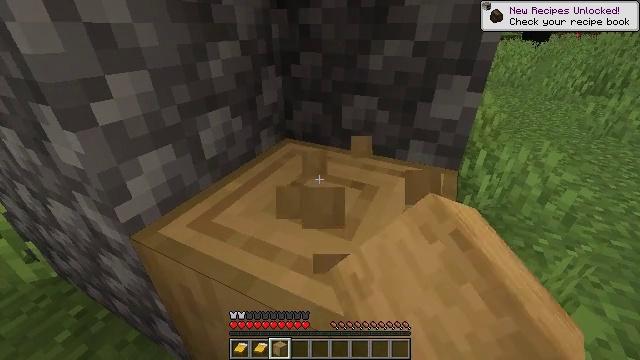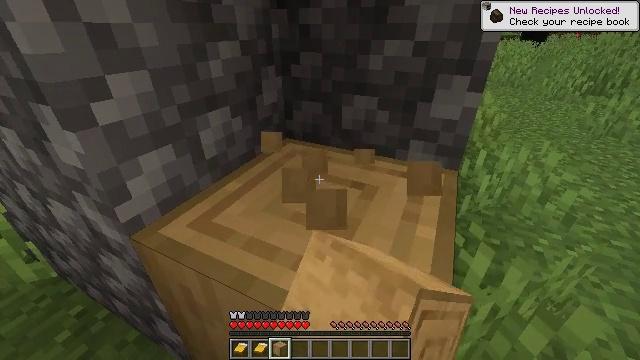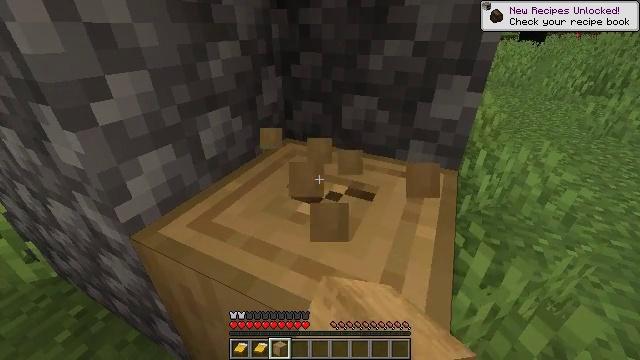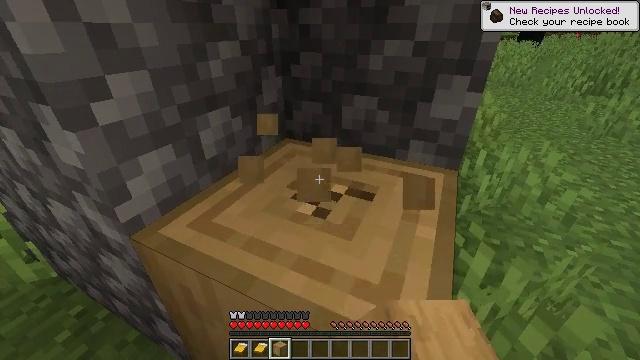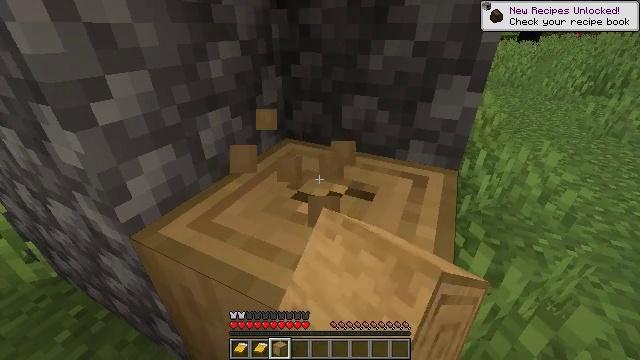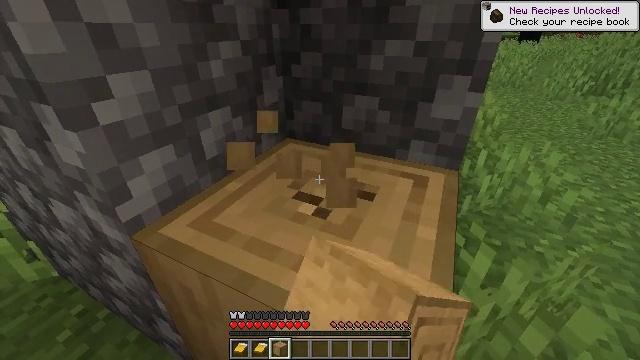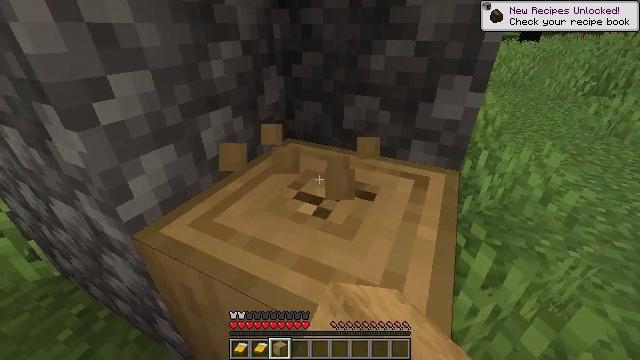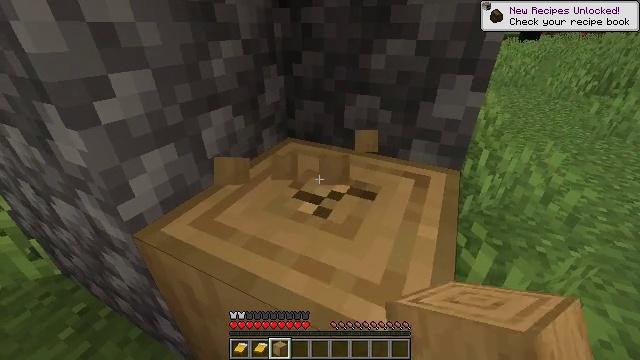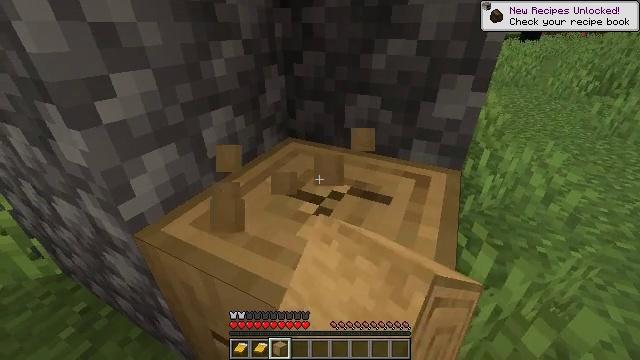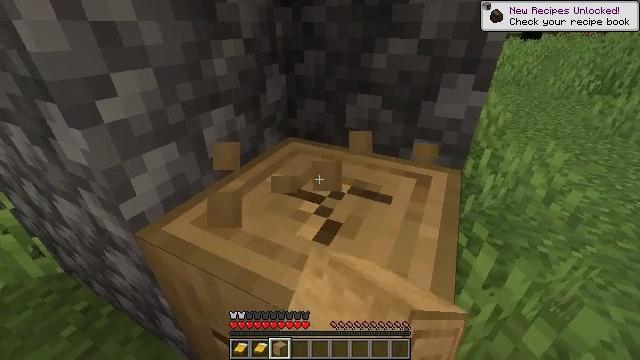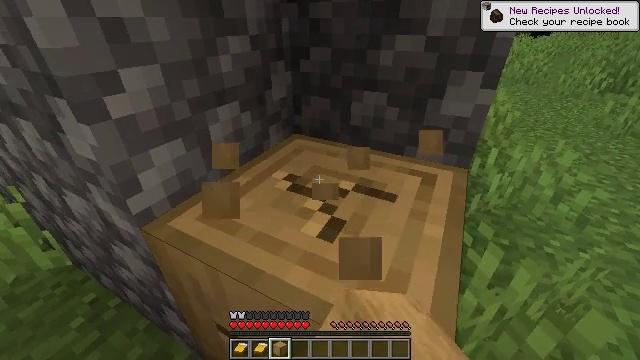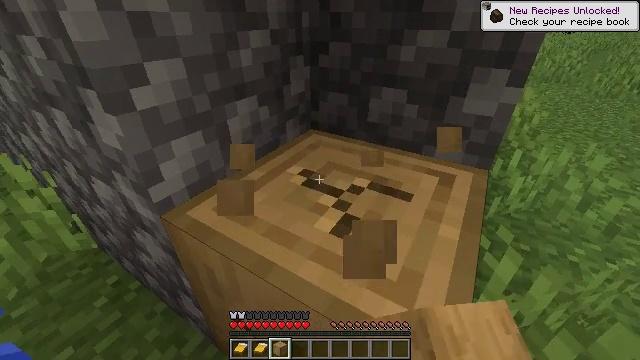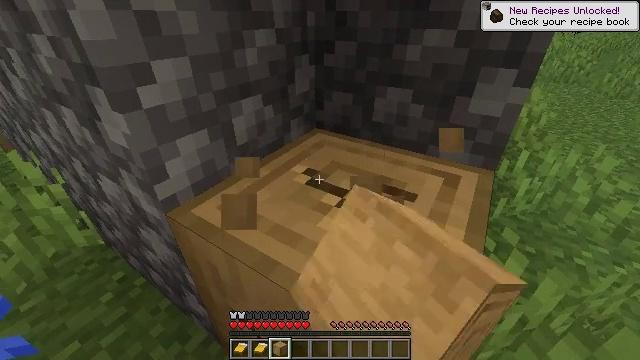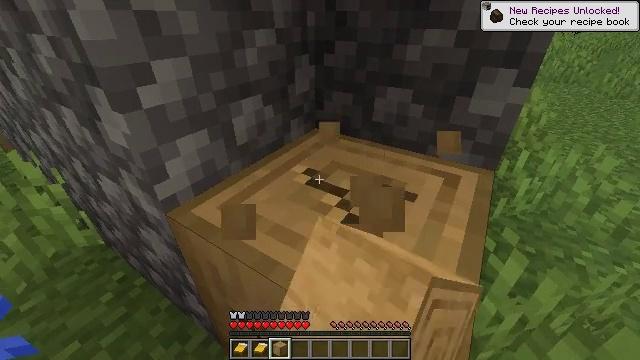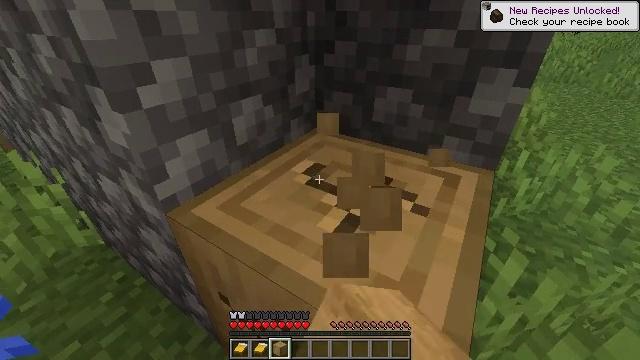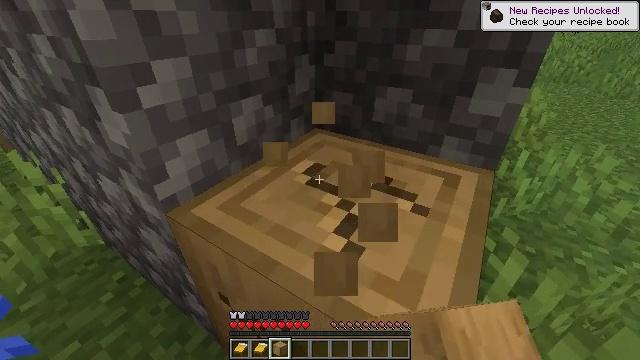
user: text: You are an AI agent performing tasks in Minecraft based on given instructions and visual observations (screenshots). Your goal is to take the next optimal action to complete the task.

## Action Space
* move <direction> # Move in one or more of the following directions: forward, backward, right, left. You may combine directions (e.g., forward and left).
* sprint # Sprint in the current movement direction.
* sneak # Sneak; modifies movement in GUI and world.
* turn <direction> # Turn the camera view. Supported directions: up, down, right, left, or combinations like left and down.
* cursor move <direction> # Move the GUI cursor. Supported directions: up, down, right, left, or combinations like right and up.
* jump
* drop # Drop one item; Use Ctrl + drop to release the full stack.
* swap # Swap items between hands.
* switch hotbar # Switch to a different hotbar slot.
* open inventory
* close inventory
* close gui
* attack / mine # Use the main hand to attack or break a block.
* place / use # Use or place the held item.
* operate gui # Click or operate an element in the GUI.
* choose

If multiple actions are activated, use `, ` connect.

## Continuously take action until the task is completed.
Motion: motion action
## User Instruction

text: Gather stripped oak log from a tree.
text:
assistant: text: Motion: attack / mine
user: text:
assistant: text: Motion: attack / mine
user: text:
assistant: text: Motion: attack / mine
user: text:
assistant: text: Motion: attack / mine
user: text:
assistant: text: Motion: attack / mine
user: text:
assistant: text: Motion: attack / mine
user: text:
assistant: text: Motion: attack / mine
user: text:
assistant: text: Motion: attack / mine
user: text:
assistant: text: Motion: attack / mine
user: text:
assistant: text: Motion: turn left, attack / mine
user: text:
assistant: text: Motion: turn left, attack / mine
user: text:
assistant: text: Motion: turn left, attack / mine
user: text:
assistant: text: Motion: attack / mine
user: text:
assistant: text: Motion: attack / mine
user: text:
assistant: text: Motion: attack / mine
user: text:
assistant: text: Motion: attack / mine
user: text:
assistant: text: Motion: attack / mine
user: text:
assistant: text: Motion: attack / mine
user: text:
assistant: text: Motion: turn up, attack / mine
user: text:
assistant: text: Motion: attack / mine
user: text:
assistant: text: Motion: attack / mine
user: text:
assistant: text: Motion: move back, attack / mine
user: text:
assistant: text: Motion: move back, attack / mine
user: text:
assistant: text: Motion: move back, attack / mine
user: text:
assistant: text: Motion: attack / mine
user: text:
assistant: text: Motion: attack / mine
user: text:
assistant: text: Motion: attack / mine
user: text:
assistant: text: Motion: turn up, attack / mine
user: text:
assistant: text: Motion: attack / mine
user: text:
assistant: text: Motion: attack / mine